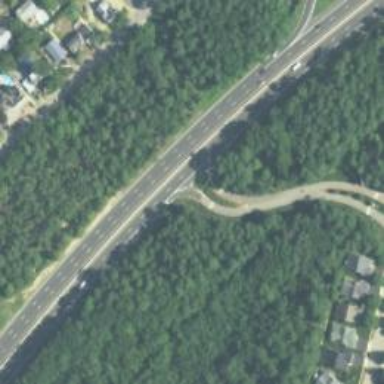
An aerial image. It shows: Trunk link highway.